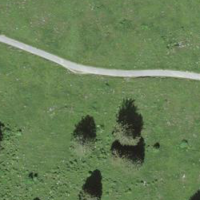
EUNIS habitat code: 23
Species observed at this site:
Campanula glomerata